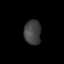
Tissue: lung
Cell type: T cells
Senescence score: 0.1555
Nuclear area (px): 410
Mean DAPI intensity: 64.046